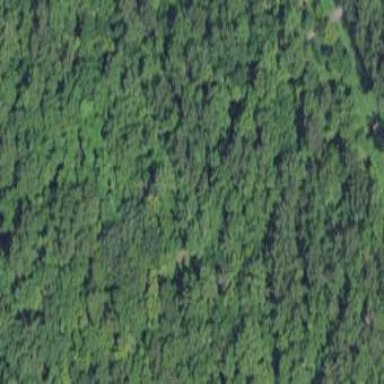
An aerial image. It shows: Deciduous broadleaved woodland.